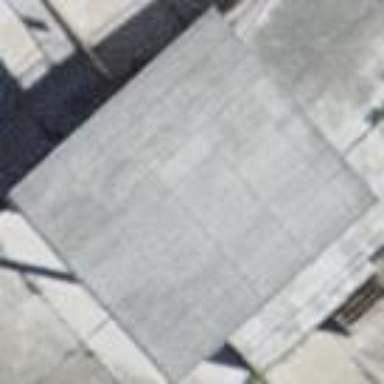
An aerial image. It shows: View of roof of building.